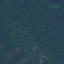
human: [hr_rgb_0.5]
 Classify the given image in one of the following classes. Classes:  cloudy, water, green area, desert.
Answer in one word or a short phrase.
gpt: green area